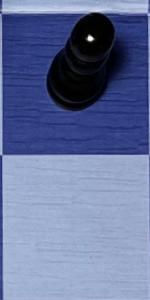
Label: Empty